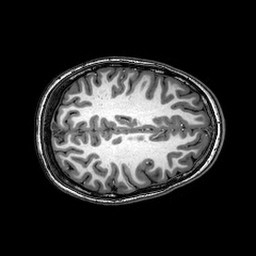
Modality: T1w
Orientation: axial
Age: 21
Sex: female
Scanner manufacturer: philips
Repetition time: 0.008151 s
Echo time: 0.00372 s